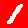
Digit: 1